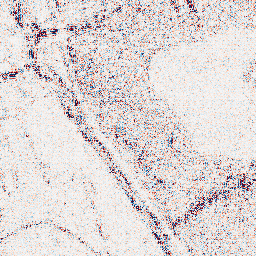
Category: wavelet
Decomposition family: wavelet_dwt
Decomposition parameters: wavelet: db8
level: 1
Upsampling method: nearest
Upsampling parameters: scale: 8
Upsampling scale: 8